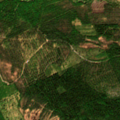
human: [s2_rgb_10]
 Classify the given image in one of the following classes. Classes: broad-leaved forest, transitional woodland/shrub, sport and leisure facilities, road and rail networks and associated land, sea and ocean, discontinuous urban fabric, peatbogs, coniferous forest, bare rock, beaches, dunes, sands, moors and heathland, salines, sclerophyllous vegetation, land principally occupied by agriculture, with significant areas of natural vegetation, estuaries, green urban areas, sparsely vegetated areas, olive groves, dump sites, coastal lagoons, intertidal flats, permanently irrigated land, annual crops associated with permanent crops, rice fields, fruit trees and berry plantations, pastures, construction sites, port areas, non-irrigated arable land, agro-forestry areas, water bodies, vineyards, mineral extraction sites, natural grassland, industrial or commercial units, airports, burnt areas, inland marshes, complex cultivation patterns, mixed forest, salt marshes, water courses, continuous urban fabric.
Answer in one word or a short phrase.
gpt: coniferous forest, mixed forest, transitional woodland/shrub, peatbogs